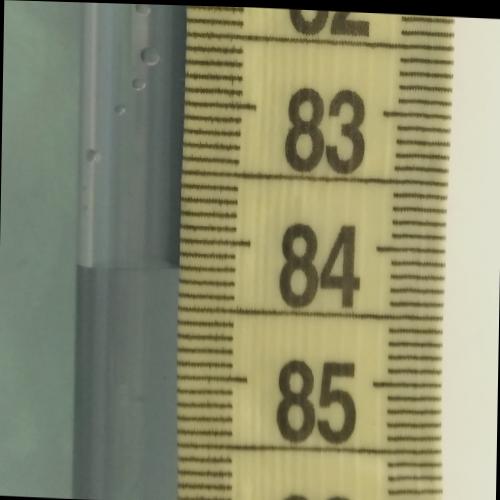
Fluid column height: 84.2 cm